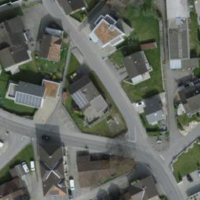
EUNIS habitat code: 54
Species observed at this site:
Chelidonium majus
Plantago media
Campanula rapunculus